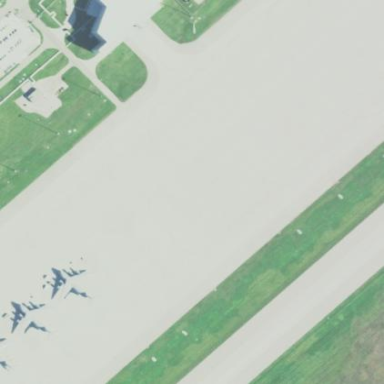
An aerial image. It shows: Apron at the airport.